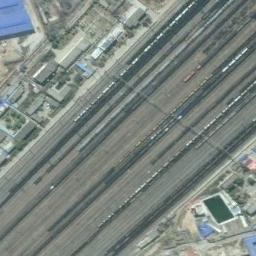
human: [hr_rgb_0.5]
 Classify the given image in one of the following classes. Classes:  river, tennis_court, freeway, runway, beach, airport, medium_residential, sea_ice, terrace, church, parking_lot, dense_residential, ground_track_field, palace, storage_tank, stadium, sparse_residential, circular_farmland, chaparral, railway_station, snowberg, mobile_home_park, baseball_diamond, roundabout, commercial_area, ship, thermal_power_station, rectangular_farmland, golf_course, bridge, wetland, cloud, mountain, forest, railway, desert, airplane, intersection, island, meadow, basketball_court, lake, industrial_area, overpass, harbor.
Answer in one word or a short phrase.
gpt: railway